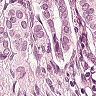
Metastatic tissue present: yes